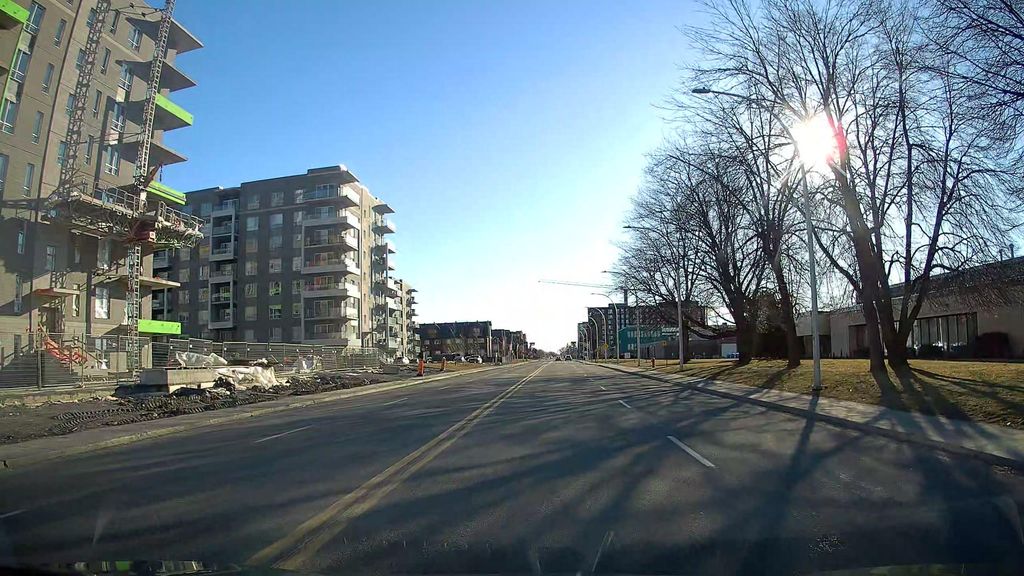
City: montreal